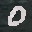
Label: 0